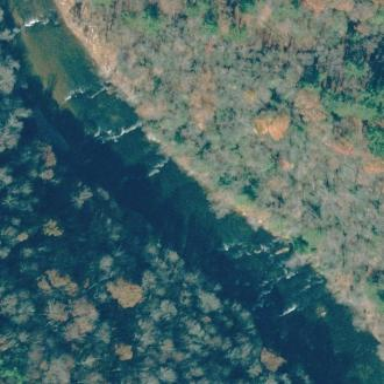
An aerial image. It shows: Rapid whitewater waterway with rapids.